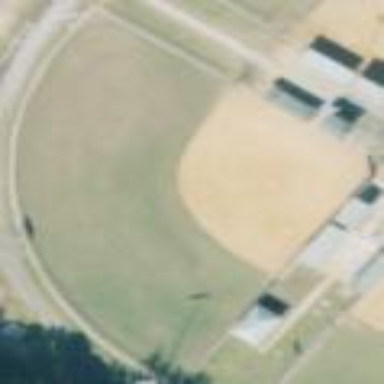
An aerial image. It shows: Baseball pitch for leisure land.